Question: I would like to use the Qt Standard icons (<URL>.
'application-exit'<URL>'application-exit'
Update from 2.4.x to Qt Creator 2.5.2 gives me the "theme" property from the above blog, but still no visible icons yet.

Remark Qt 4.8.1, now updated to 2.5.2, Windows 7
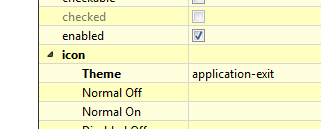
Answer: Theme icons are only supported on Linux/X11. On Windows and OS X, you have to provide your own icons.
The solution to this problem is to set the theme name in QtCreator (as in your example). Then you have to provide icons of the same Alias under Prefix ":/icons" in your resources. You can leverage icons from sets available in the public domain, e.g. the popular Tango icon set.
If you only target the Windows platform, the theme setting will be of no use for you. If you target both Linux/X11 and other platforms, with this solution you get the native icons on one system and the icons you provide yourself on the others.
<URL>